Field crop: maize
Growth stage: 2
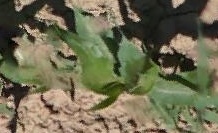
Species: maize